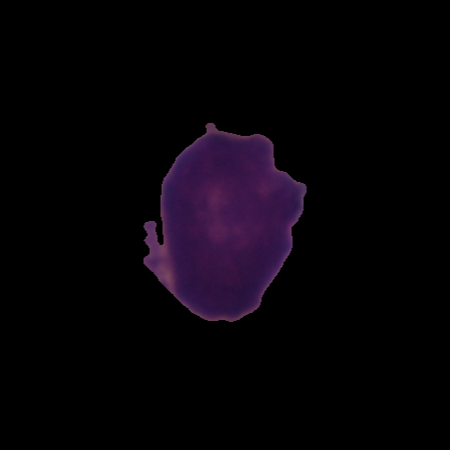
Label: healthy